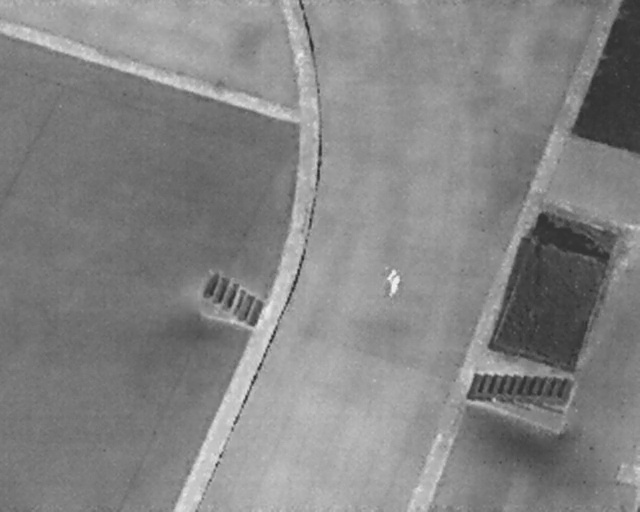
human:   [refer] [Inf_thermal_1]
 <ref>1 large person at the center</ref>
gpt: <box>[[58, 53, 64, 56, 3]]</box>